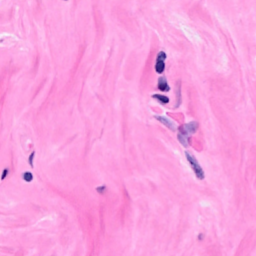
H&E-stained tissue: Breast